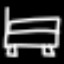
Label: bed